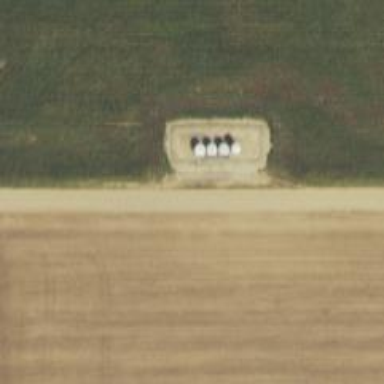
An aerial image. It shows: Storage tank with man-made structure.